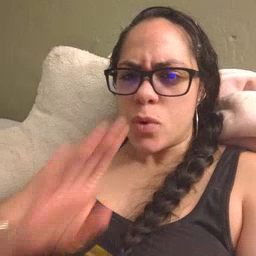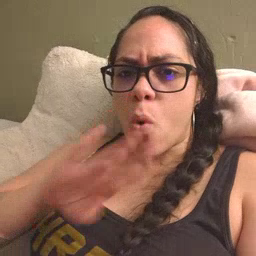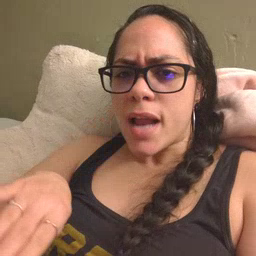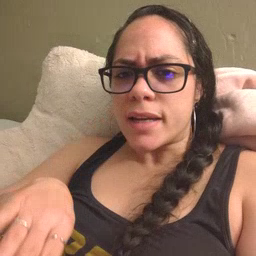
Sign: quiet